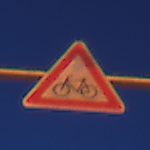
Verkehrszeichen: RadverkehrRechts
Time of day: Night
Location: Outdoor (Urban)
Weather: PartlyCloudy
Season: NotSpecified
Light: Artificial